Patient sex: M
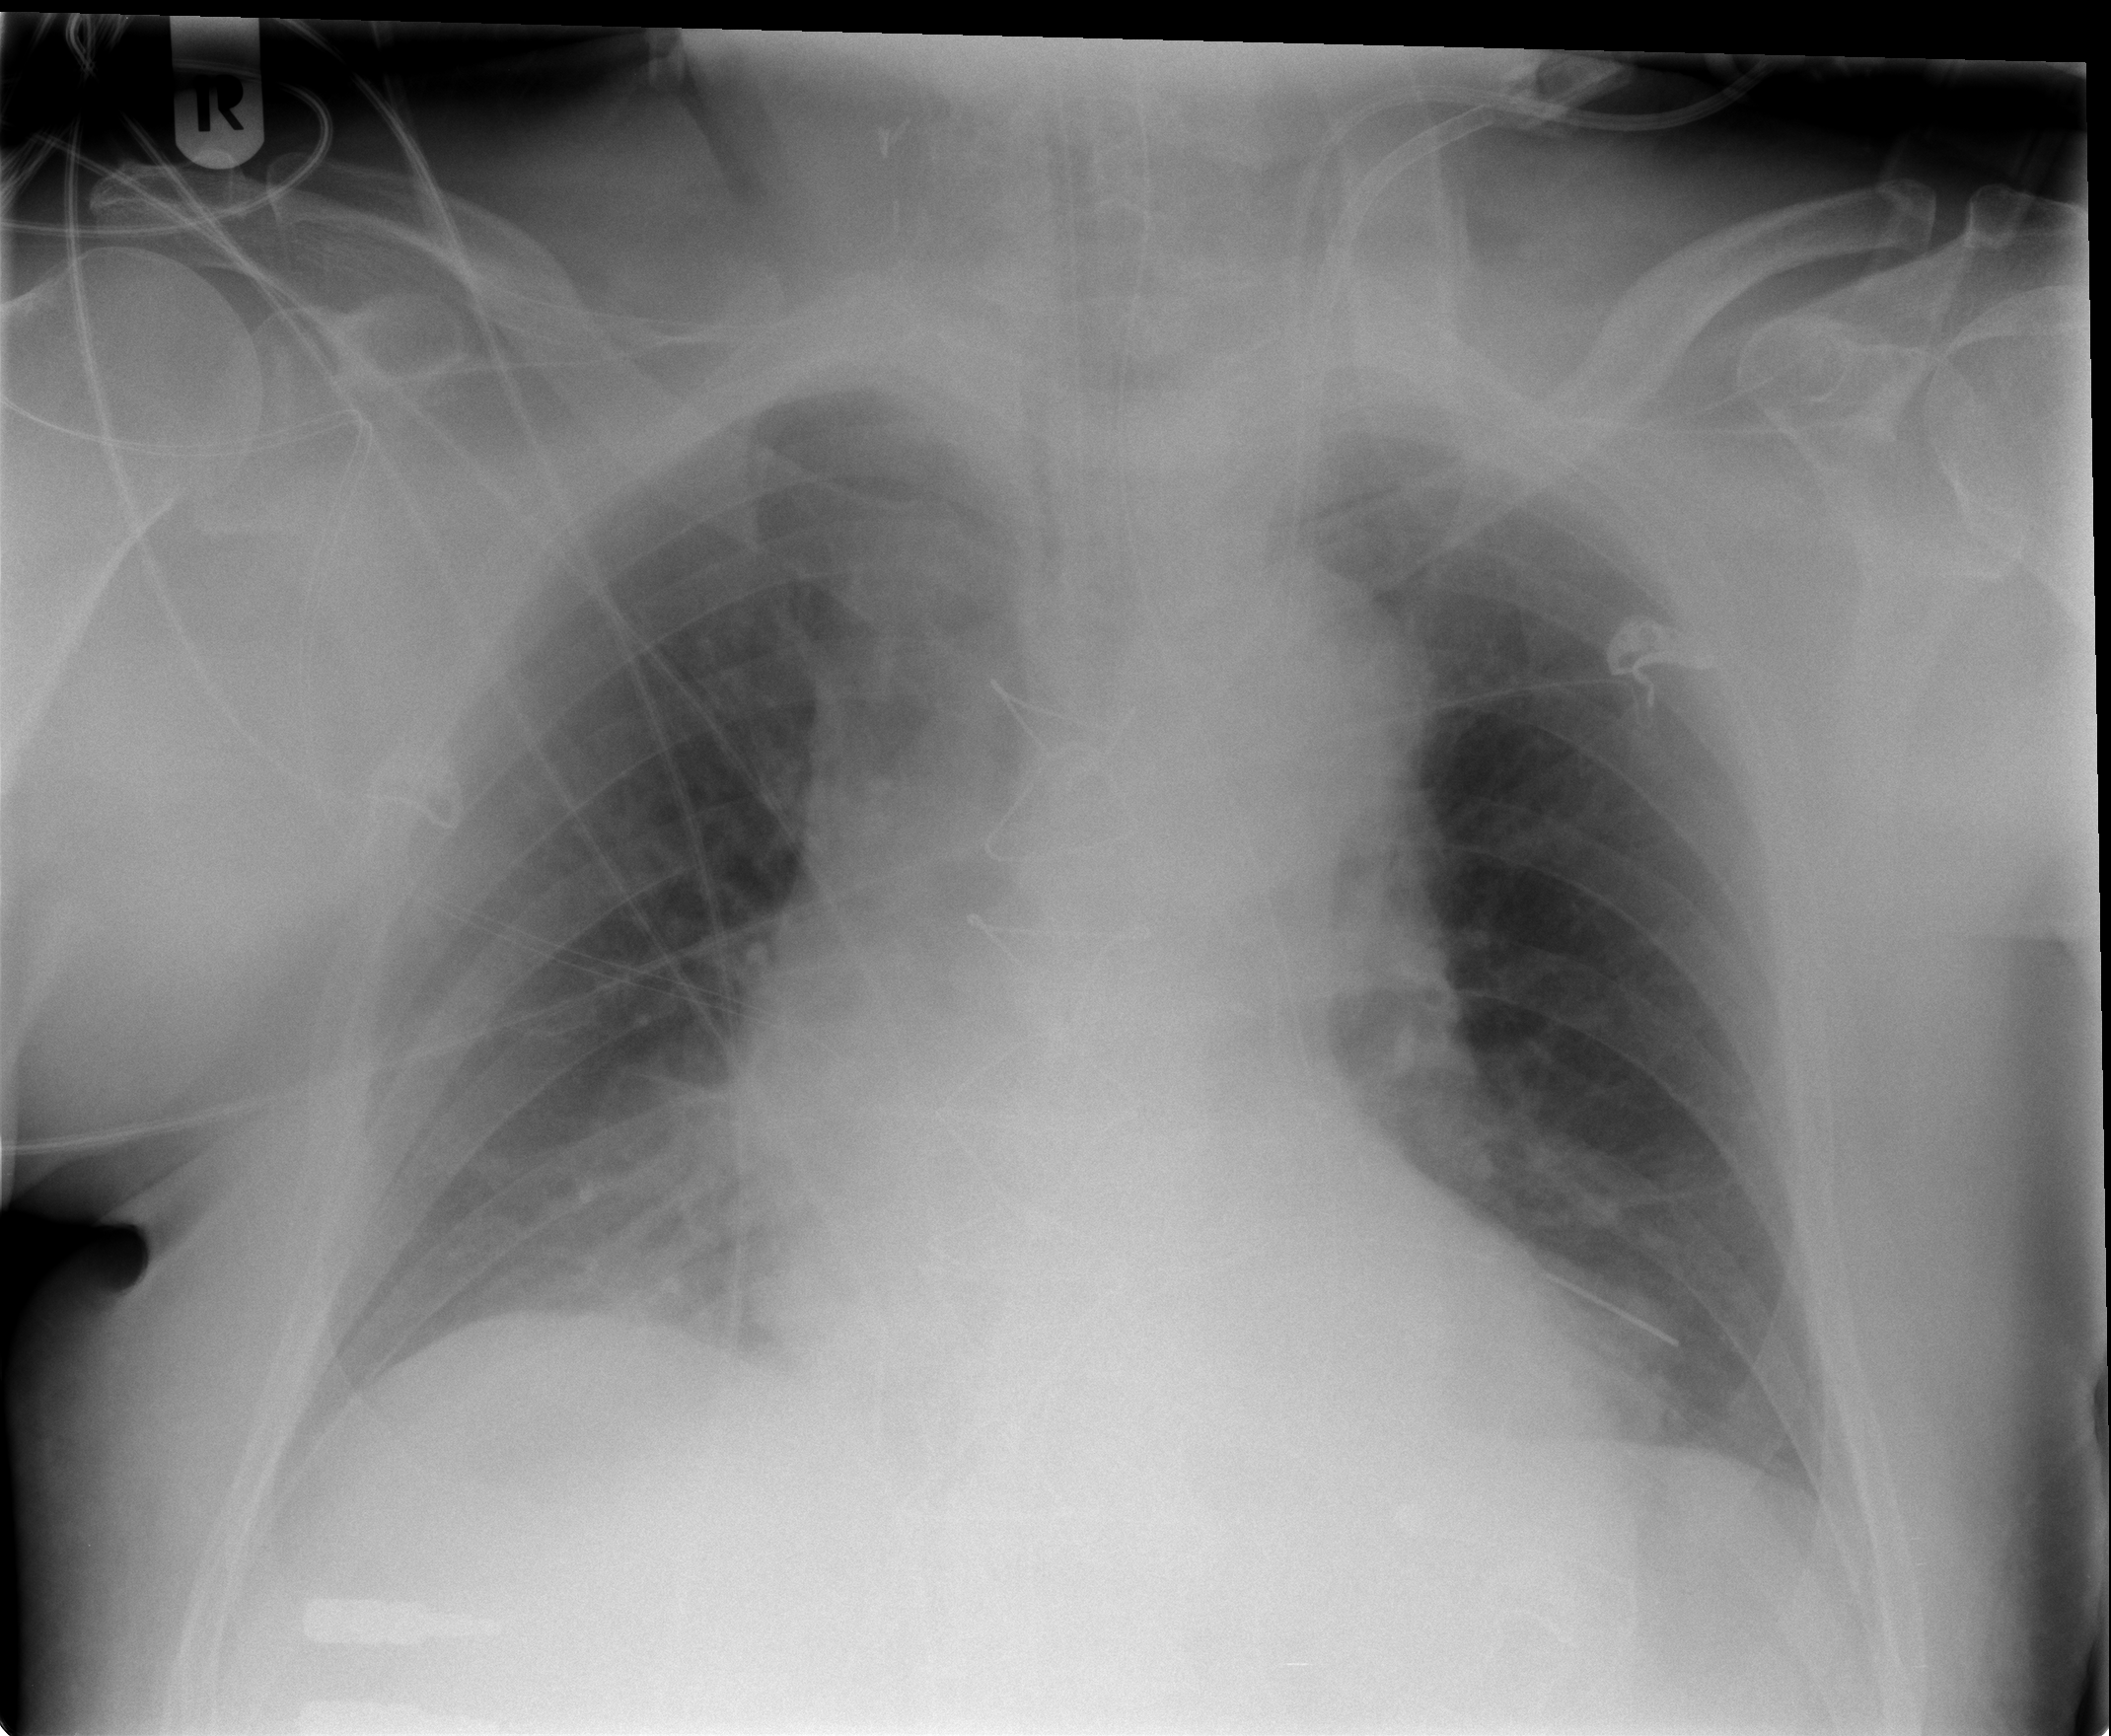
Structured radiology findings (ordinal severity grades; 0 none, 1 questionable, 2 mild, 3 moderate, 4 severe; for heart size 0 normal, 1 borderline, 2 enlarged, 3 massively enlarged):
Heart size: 2
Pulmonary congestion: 0
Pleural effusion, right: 2
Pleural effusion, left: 0
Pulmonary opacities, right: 0
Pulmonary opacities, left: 0
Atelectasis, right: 2
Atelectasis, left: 2